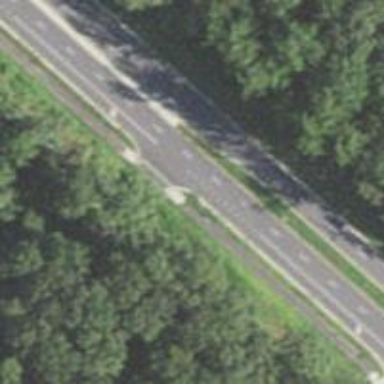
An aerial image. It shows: Marked crossing for cyclists on cycleway.